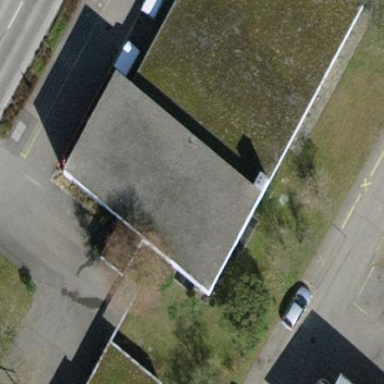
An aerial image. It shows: Building.